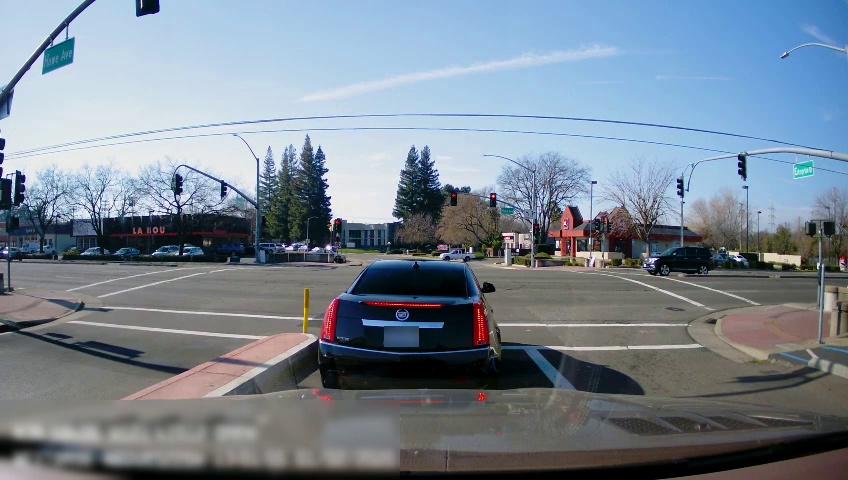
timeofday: Day
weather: Sunny
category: Drivable Space
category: Vehicles | SUV
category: Vehicles | Car
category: Vehicles | Truck
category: Vehicles | Car
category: Vehicles | Car
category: Vehicles | Car
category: Vehicles | Car
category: Vehicles | Car
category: Lanes | Opposite Lane
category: Lanes | Current Lane
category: Traffic | Lights
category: Traffic | Signs
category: Traffic | Lights
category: Traffic | Lights
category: Traffic | Lights
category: Traffic | Lights
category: Traffic | Lights
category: Traffic | Lights
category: Traffic | Lights
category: Traffic | Lights
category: Traffic | Signs
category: Traffic | Lights
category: Traffic | Lights
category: Traffic | Lights
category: Traffic | Lights
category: Traffic | Lights
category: Traffic | Signs
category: Traffic | Lights
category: Traffic | Lights
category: Traffic | Lights